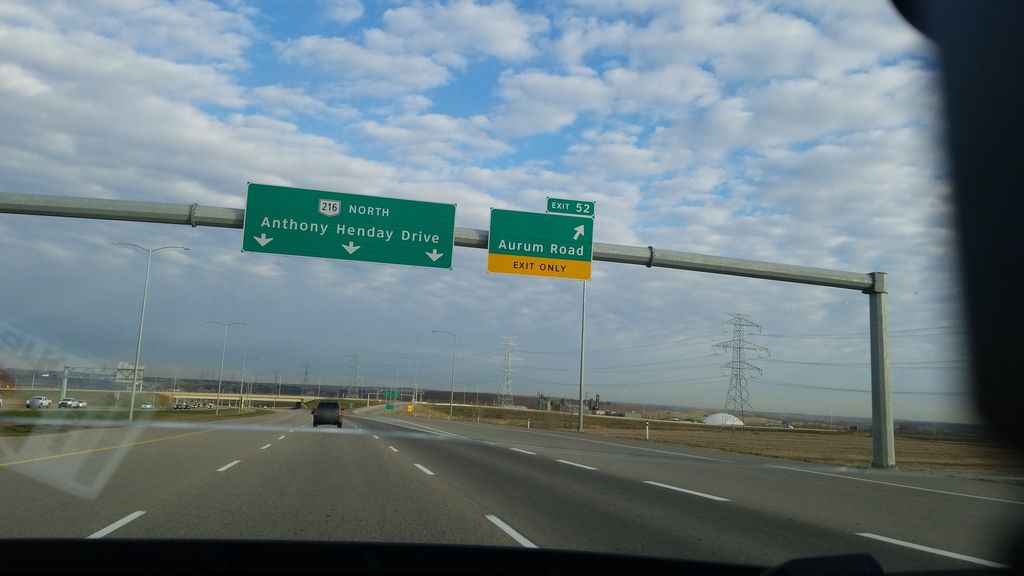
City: edmonton